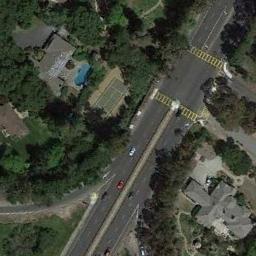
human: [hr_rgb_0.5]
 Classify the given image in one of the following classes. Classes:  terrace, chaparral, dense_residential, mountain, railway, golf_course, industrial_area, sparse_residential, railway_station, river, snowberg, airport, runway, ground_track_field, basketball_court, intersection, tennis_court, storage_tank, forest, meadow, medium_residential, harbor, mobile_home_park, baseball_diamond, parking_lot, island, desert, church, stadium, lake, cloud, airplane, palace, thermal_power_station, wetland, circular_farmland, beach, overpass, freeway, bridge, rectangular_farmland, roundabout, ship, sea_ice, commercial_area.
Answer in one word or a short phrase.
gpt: intersection